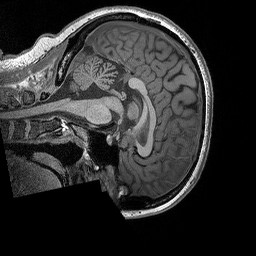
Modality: T1w
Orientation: sagittal
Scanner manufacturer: siemens
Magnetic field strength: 3 T
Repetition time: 2.3 s
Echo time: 0.00298 s